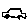
Label: car